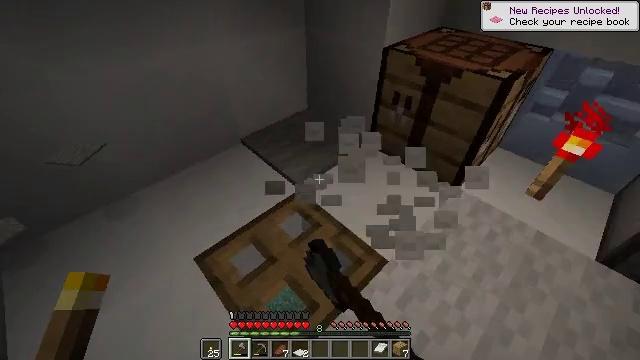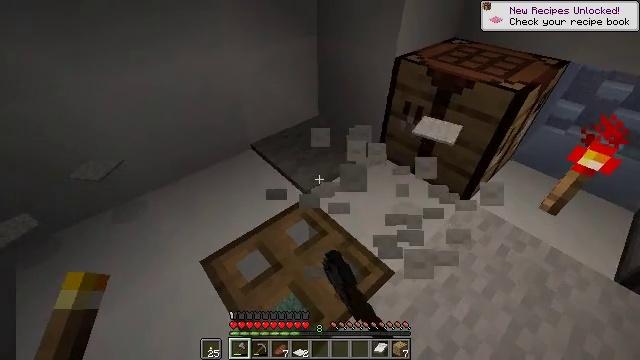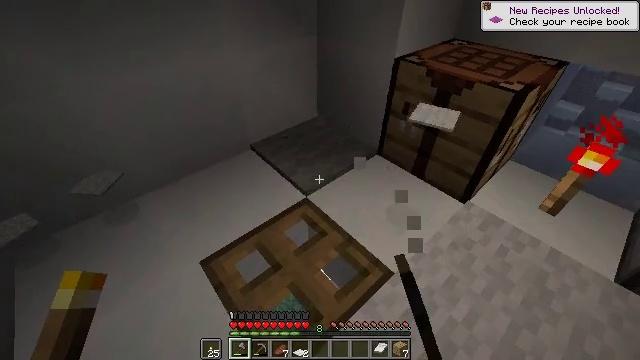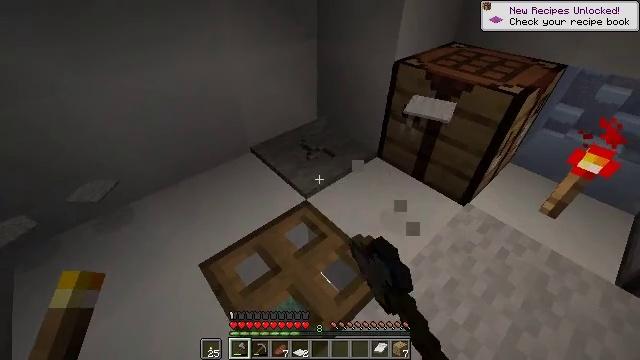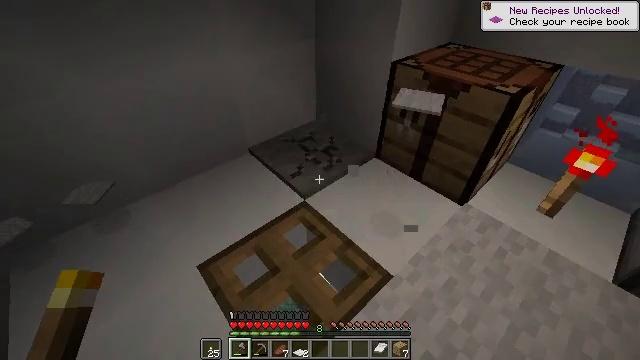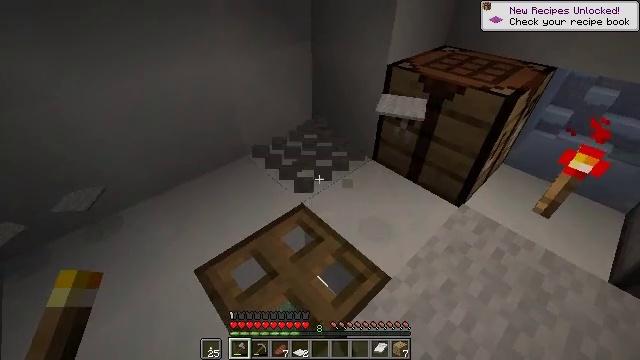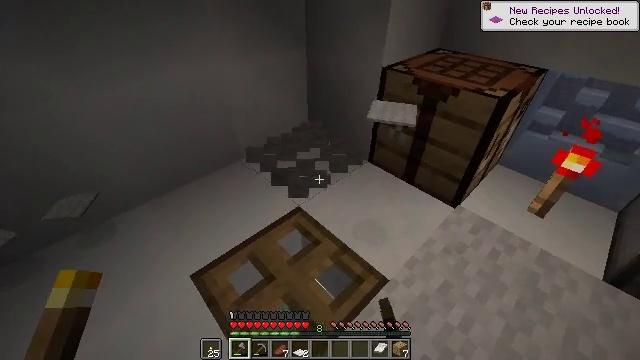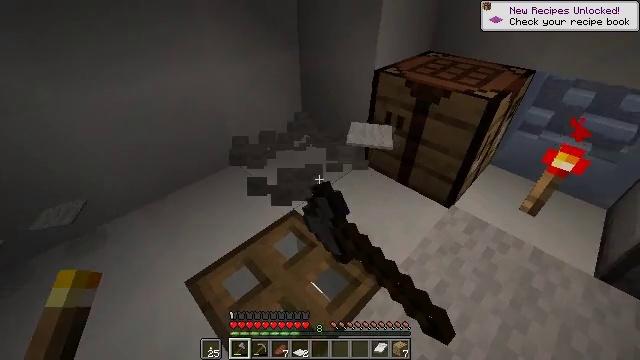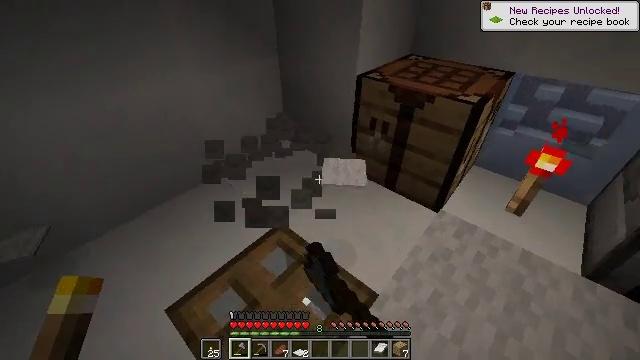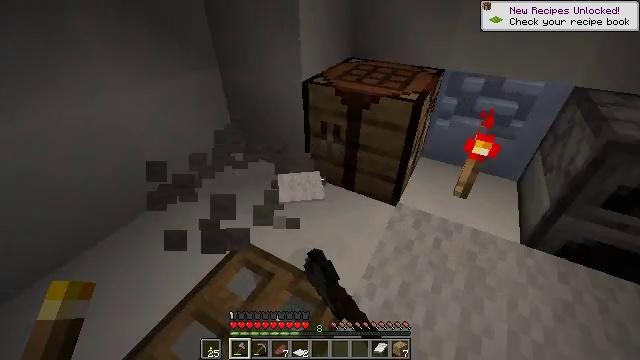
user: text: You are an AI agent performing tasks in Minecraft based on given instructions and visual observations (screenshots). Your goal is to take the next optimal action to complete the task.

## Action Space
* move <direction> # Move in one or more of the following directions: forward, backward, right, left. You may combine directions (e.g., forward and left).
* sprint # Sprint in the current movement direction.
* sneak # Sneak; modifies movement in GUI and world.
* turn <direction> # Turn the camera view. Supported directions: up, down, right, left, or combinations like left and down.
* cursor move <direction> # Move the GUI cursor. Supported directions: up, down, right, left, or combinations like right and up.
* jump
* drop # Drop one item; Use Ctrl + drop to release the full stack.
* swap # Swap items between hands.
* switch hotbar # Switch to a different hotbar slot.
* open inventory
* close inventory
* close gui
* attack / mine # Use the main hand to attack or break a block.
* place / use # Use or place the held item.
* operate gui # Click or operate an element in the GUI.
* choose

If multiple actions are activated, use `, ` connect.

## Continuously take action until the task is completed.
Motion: motion action
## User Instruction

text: Collect the light gray carpet.
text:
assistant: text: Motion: turn left and up, attack / mine
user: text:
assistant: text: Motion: attack / mine
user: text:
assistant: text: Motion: attack / mine
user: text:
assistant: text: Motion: attack / mine
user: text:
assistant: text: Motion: attack / mine
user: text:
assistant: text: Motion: turn right, attack / mine
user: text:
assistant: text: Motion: turn right, attack / mine
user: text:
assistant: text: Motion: move forward, turn right, attack / mine
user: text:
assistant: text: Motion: move forward, turn right, attack / mine
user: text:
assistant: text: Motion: no_op